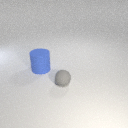
small gray rubber sphere in front of large blue rubber cylinder